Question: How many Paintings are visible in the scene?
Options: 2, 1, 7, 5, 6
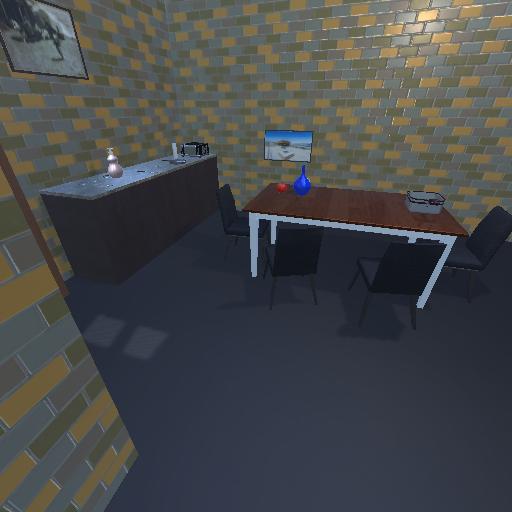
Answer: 2